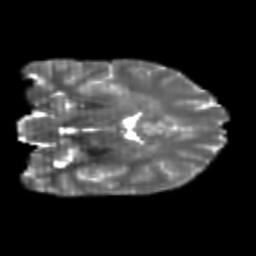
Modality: T2w
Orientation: coronal
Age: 20
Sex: male
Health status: healthy
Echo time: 0.074 s